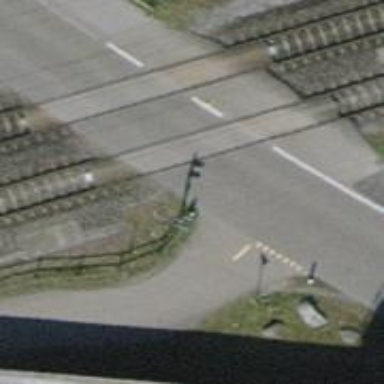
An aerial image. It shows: Level crossing on the railway with lights and full barrier.